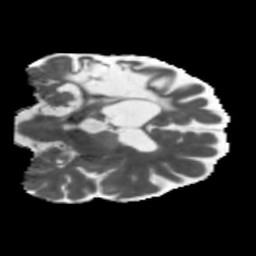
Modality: MD
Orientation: coronal
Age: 46
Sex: male
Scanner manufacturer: siemens
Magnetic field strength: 3 T
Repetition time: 5.47 s
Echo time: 0.0854 s